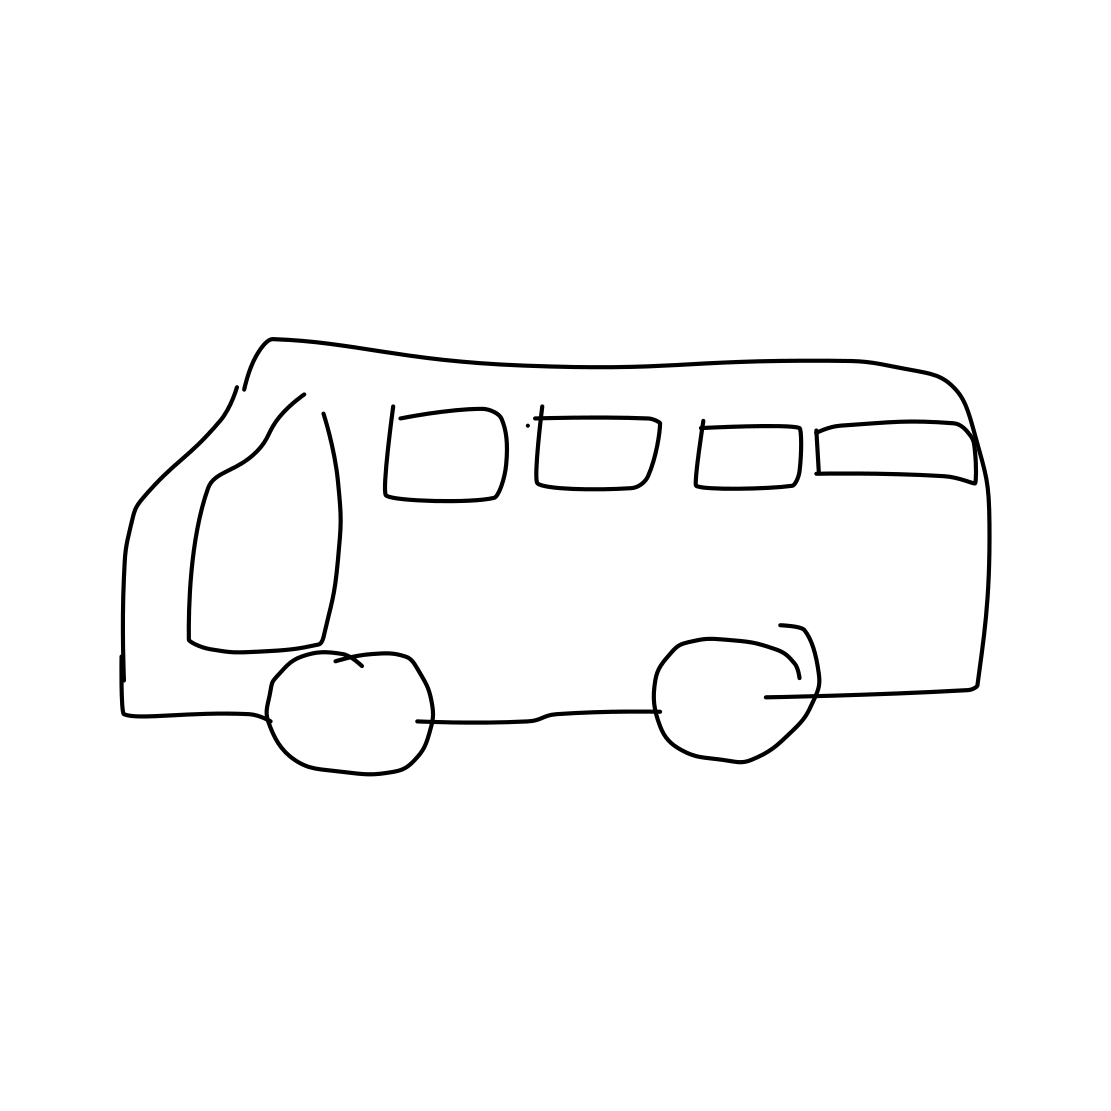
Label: bus